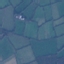
Land use / land cover: Pasture